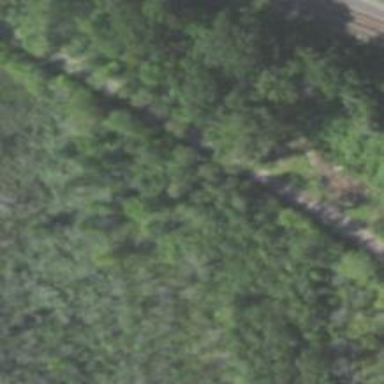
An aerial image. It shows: Abandoned railway.